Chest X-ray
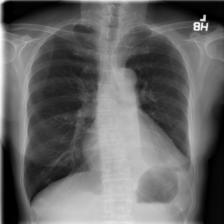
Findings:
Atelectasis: negative
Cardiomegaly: negative
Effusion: positive
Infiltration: negative
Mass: negative
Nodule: negative
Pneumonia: negative
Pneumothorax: negative
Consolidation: negative
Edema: negative
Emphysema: negative
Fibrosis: negative
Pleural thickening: negative
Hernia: negative